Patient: sex M, age 60
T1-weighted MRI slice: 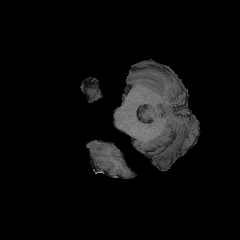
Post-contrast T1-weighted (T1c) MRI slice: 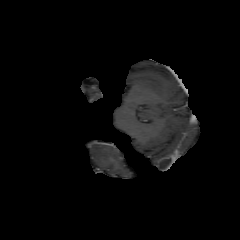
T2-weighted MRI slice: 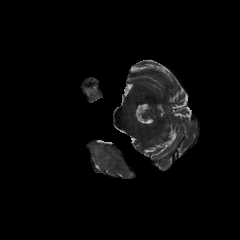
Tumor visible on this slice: no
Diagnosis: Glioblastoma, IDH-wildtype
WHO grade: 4